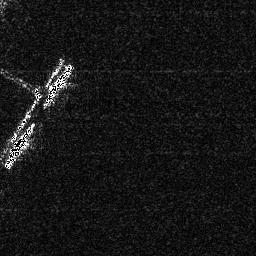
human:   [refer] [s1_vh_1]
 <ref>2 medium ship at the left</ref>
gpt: <box>[[15, 24, 28, 42, 0]], [[1, 46, 14, 65, 0]]</box>